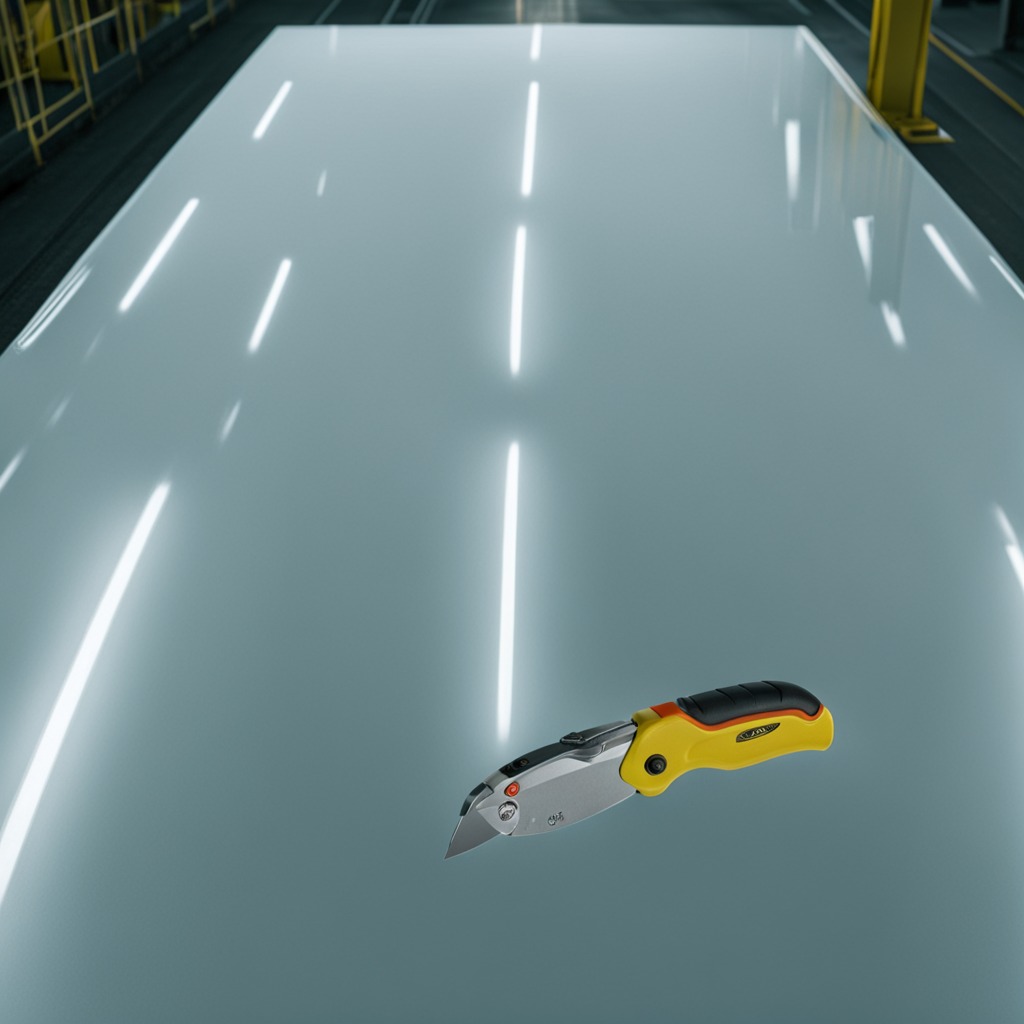
A utility knife is lying on a high-gloss table in a ship maintenance bay industrial lighting.